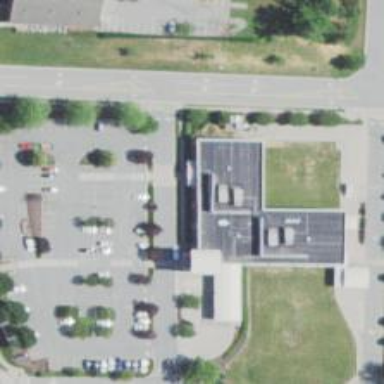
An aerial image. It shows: Healthcare clinic.